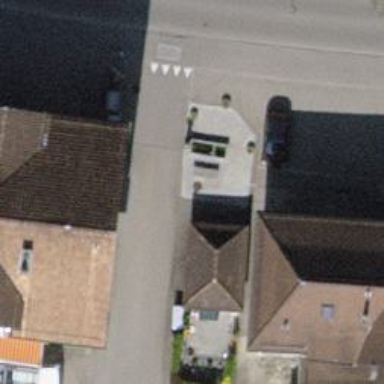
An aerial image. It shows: Concrete bench.